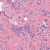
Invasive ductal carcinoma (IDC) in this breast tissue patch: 1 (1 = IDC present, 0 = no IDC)